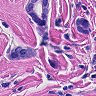
Metastatic tissue present: yes